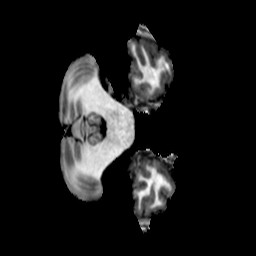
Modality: T1w
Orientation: axial
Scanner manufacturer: ge
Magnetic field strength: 3 T
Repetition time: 0.00766 s
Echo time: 0.003476 s